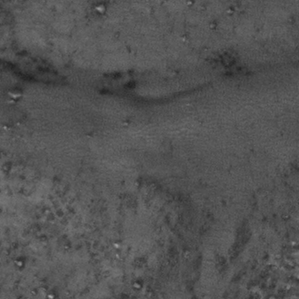
Label: frost